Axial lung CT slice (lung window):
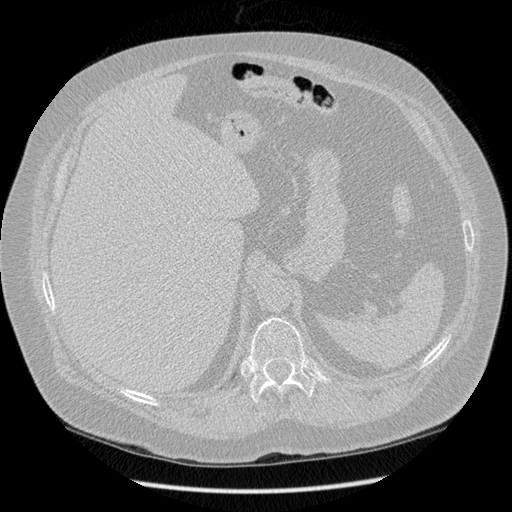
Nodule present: no